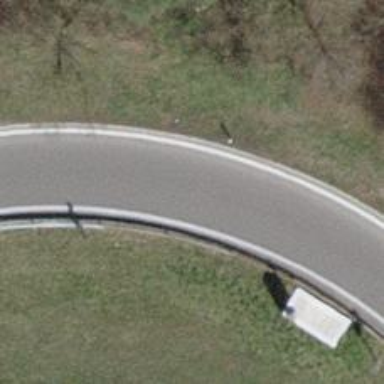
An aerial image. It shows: Asphalt motorway link.